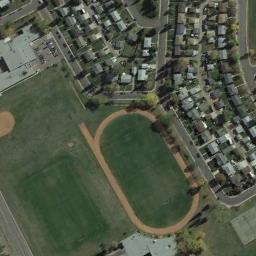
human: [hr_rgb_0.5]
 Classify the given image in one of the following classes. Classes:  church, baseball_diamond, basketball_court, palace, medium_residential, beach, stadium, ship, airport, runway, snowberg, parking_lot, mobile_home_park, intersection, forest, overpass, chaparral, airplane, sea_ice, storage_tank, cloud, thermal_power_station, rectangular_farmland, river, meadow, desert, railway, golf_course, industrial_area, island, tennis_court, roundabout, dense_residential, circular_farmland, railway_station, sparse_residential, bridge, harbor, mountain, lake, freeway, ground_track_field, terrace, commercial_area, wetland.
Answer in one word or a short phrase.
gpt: ground_track_field